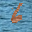
Label: 6